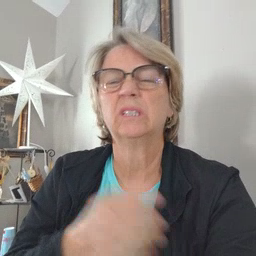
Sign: fish